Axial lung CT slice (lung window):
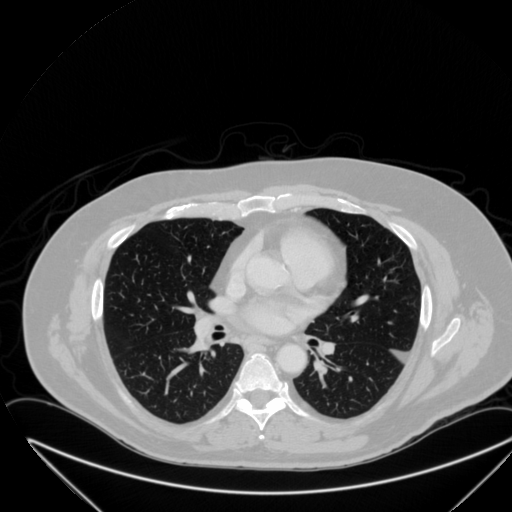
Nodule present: no